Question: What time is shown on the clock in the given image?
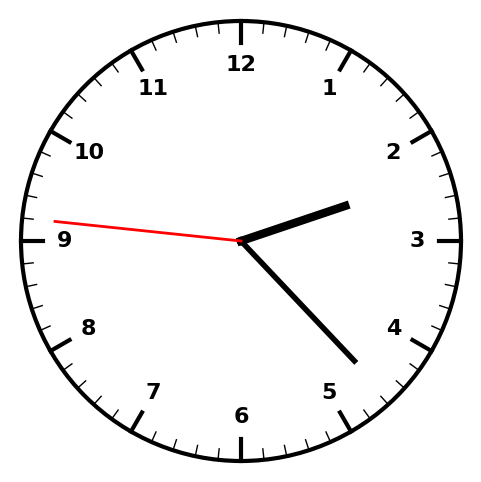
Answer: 02:22:46